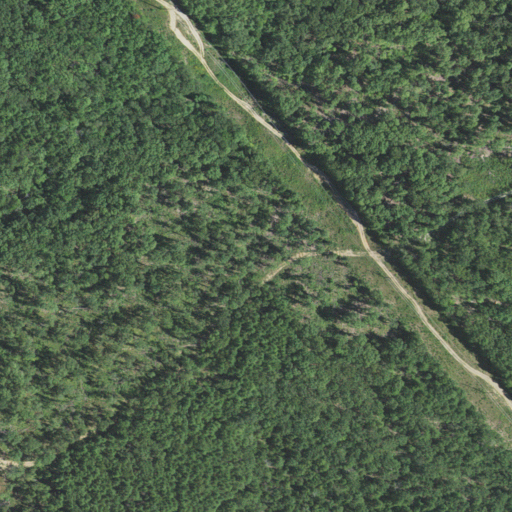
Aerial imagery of ridge(s) in Missouri named Perkins Ridge containing deciduous forest, mixed forest, pasture, evergreen forest, and grassland